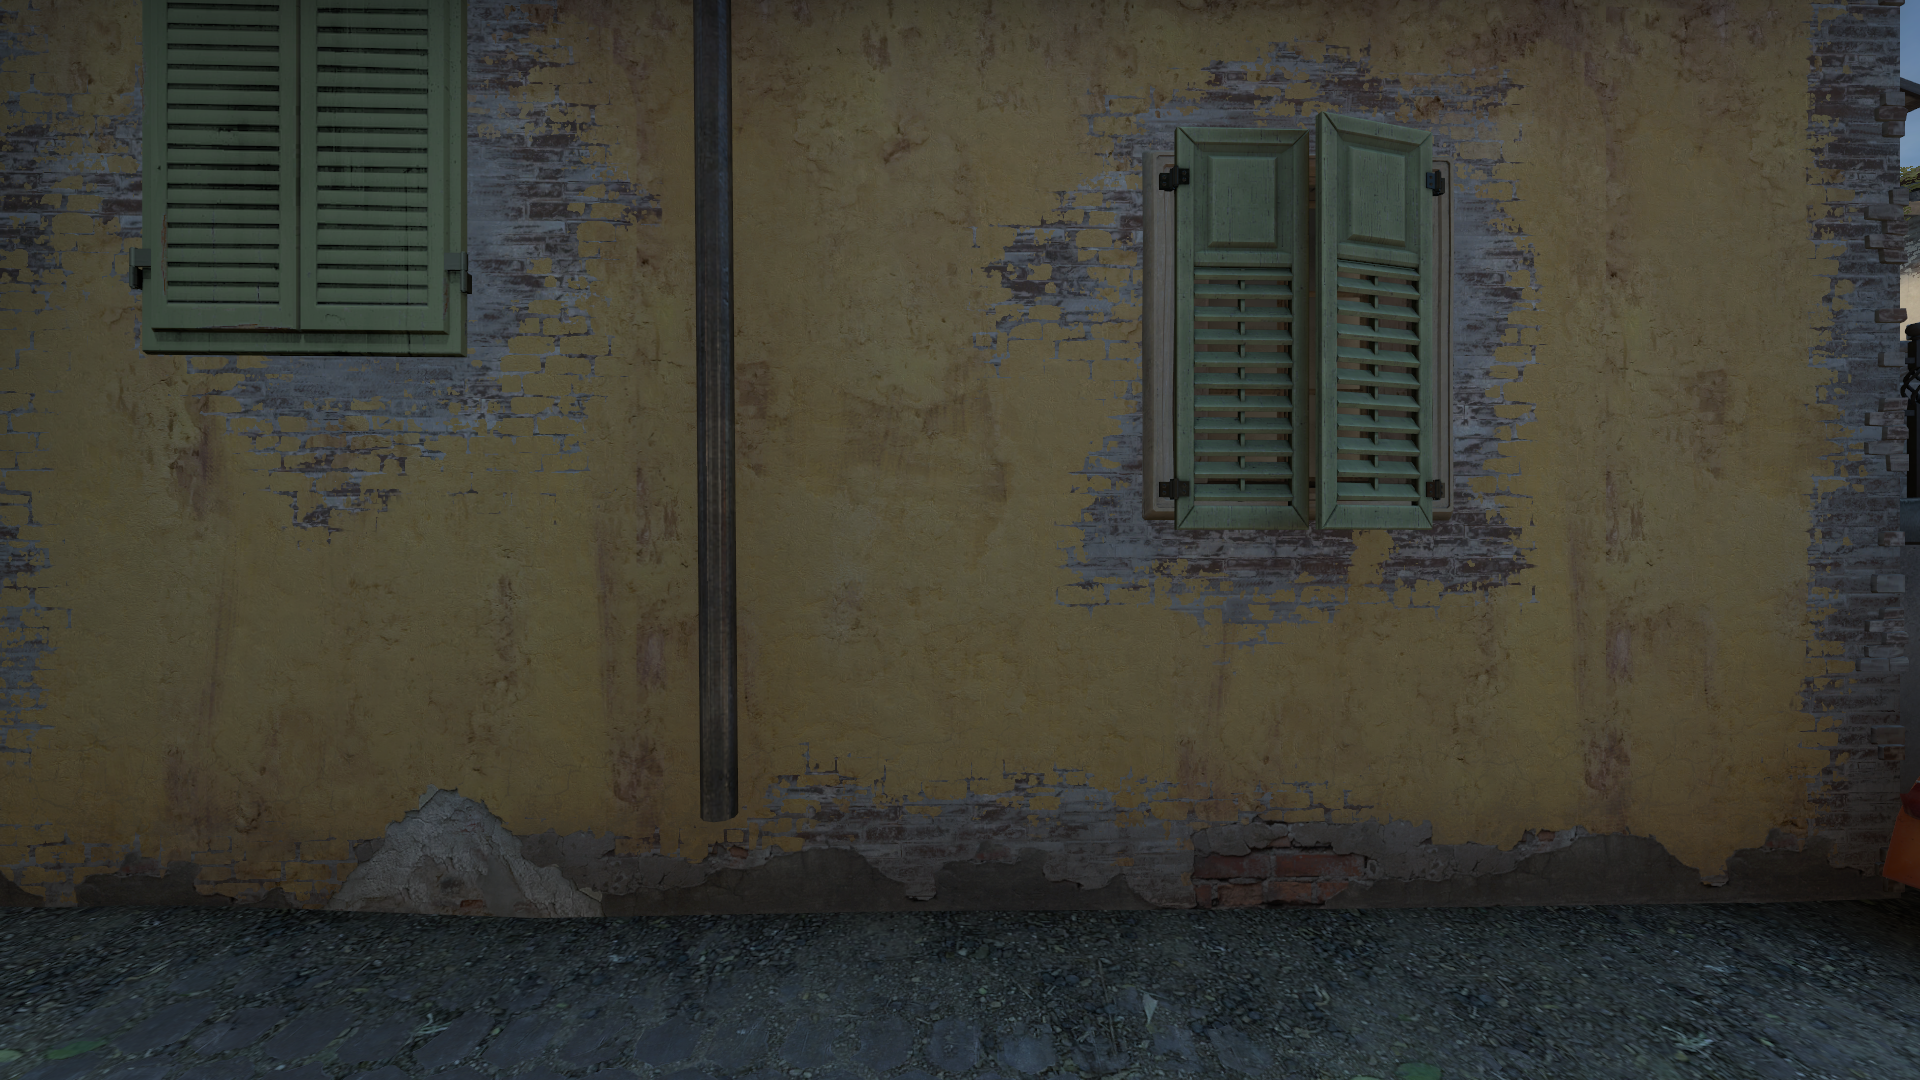
Map: de_inferno